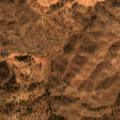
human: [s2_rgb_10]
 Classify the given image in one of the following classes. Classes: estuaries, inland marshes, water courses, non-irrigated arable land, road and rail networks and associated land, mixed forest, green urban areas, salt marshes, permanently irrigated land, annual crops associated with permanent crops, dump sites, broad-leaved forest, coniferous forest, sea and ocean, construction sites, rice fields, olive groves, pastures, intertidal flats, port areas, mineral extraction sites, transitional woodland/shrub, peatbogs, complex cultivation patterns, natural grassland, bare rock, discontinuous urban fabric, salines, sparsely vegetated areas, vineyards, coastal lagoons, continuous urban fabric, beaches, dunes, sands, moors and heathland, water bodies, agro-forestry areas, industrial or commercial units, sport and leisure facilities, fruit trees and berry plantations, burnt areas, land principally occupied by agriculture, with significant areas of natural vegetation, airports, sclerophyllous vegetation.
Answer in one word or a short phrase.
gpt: pastures, agro-forestry areas, broad-leaved forest, transitional woodland/shrub